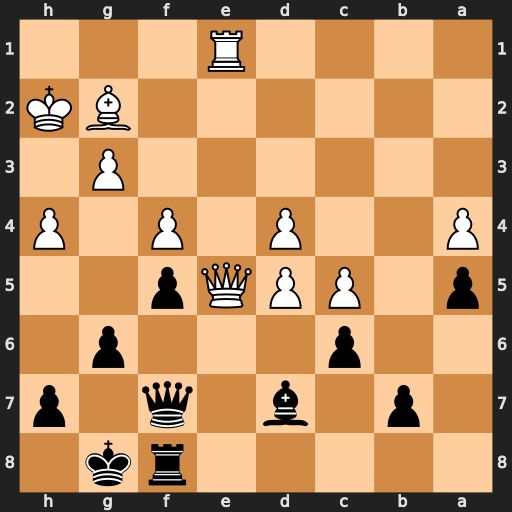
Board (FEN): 5rk1/1p1b1q1p/2p3p1/p1PPQp2/P2P1P1P/6P1/6BK/4R3
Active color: b
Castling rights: -
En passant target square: -
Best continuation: Re8 Qxe8+ Bxe8